Field crop: tomato
Growth stage: 1
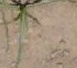
Species: cyperus